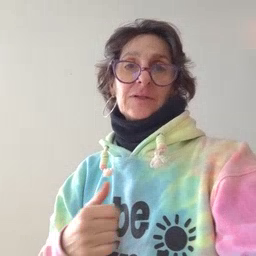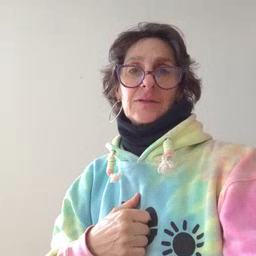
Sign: person